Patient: sex F, age 62
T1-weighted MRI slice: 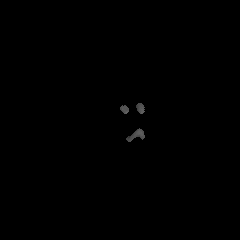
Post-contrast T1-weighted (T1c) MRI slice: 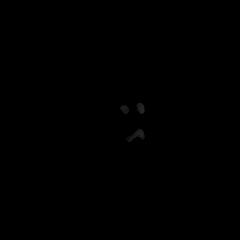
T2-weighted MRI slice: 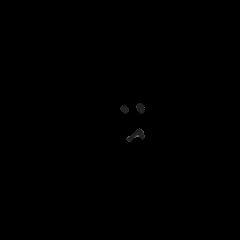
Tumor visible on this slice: no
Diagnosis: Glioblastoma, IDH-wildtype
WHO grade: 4